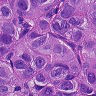
Metastatic tissue present: yes